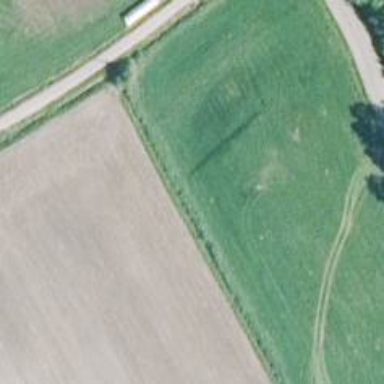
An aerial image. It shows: Communication pole.